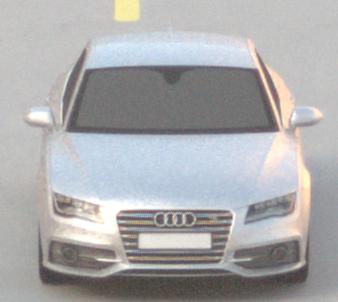
Make: Audi
Model: S7 Sportback cod
Detailed model: S7 (4G) Sportback
Model produced from: 2012/06
Model produced until: 2014/05
Doors: 5
Color: white
Road condition: dry road
Daytime: sunrise or sunset
Contrast: low contrast